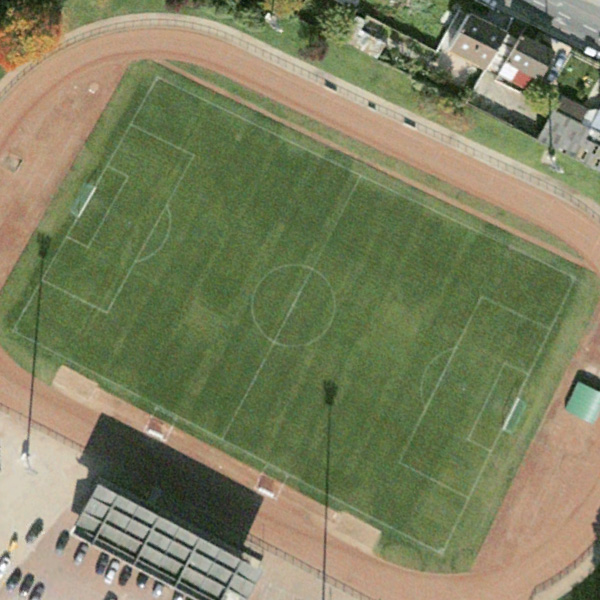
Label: Playground